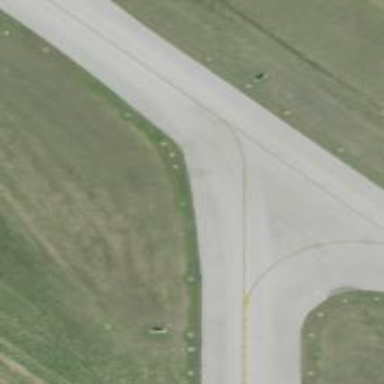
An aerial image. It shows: View of taxiway at the airport.